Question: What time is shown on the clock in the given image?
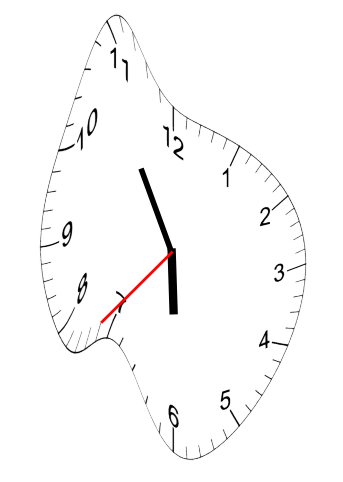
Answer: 05:54:37